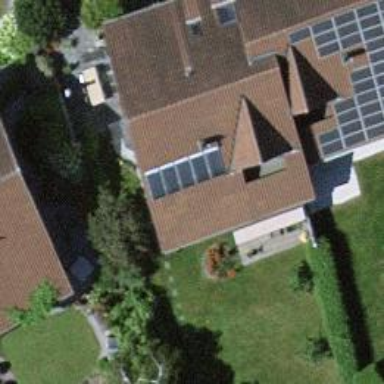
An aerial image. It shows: Solar power generator using photovoltaic method with solar photovoltaic panel types.